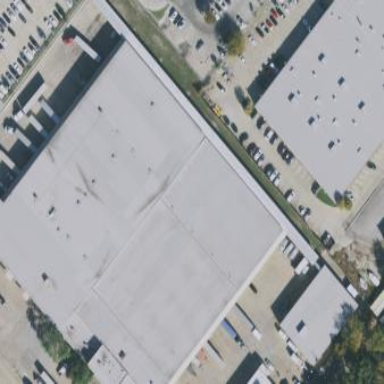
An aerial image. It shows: Warehouse.